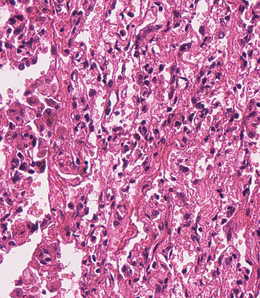
Tumor epithelial tissue: no
Tumor-associated stroma tissue: no
Normal tissue: yes